Interaction volume radius: 10 \u00c5
Interaction volume height: 20 \u00c5
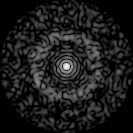
Disorder parameter: 0.8371